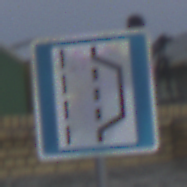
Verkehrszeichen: NothalteUndPannenbucht
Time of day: SunriseSunset
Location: Outdoor (Beach)
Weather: Overcast
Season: NotSpecified
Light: Natural